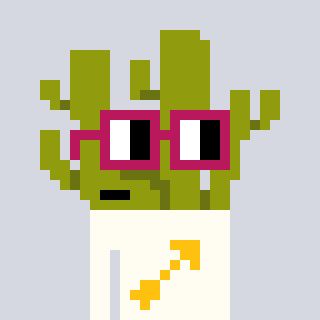
a pixel art character with square dark red glasses, a cactus-shaped head and a grayscale-colored body on a cool background